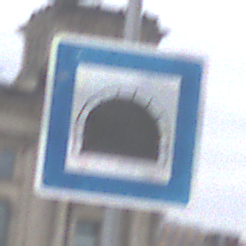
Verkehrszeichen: Tunnel
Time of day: Midday
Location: Outdoor (Suburban)
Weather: Overcast
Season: NotSpecified
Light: Natural